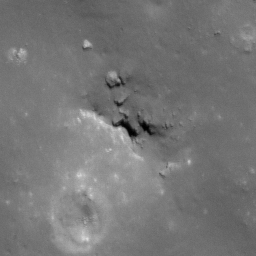
Pit: Copernicus 8
Host crater: Copernicus
Host type: impact_melt
Lunar coordinates: latitude 10.146, longitude 339.937